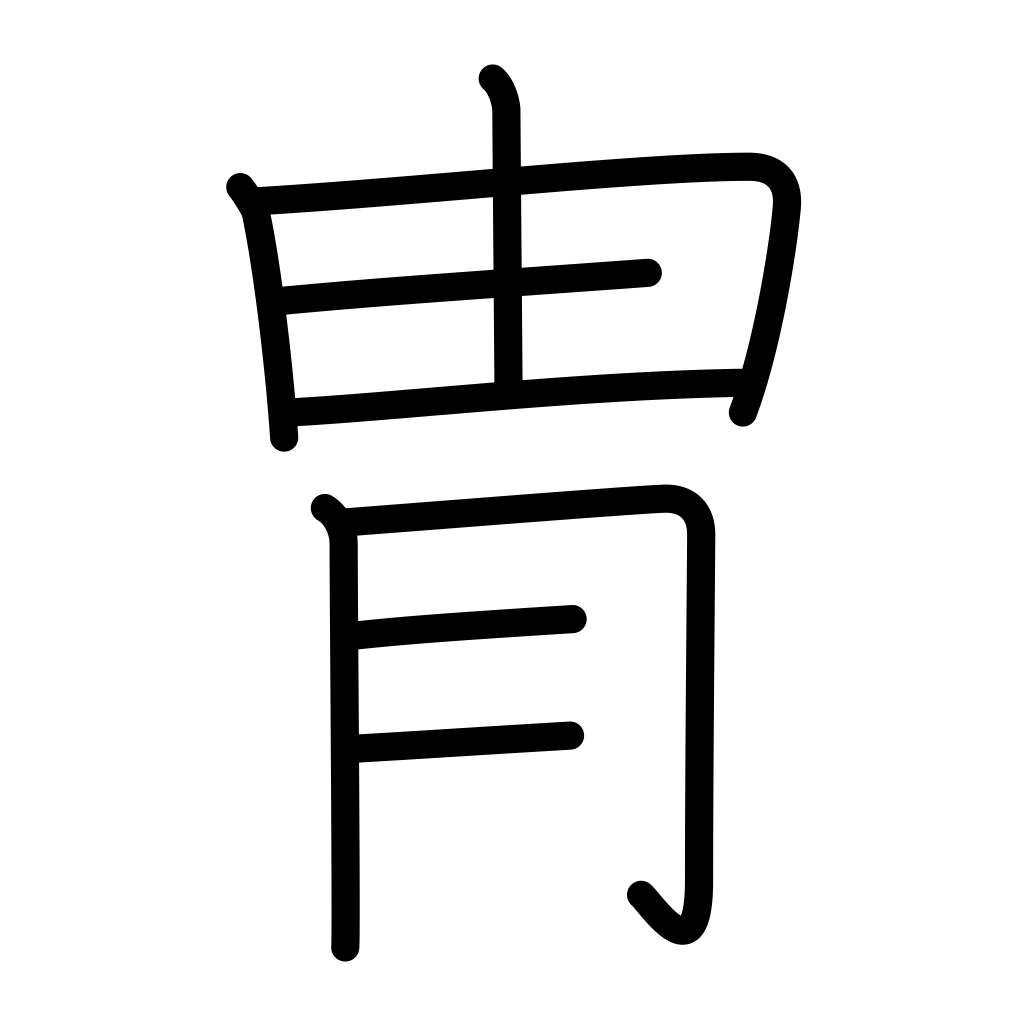
Meaning: lineage, bloodline